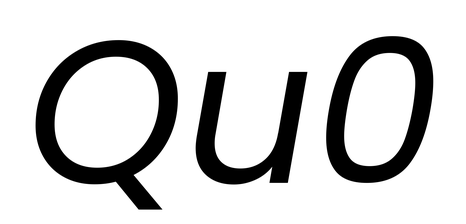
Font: Poppins-Italic